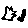
Label: hexagon